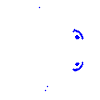
Particle: pion